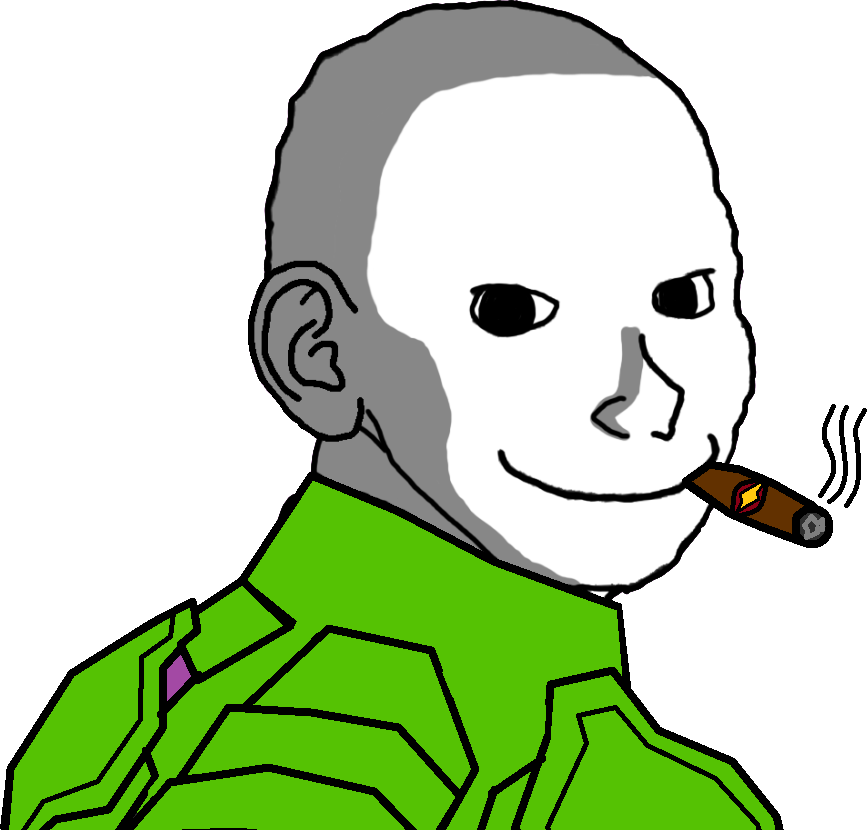
Label: 5_Oomer